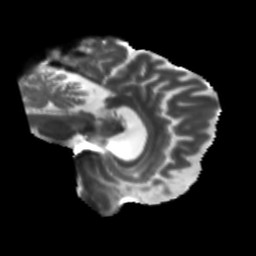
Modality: T2w
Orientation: sagittal
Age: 68
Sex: female
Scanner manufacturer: siemens
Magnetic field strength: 3 T
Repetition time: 5.25 s
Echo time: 0.08 s